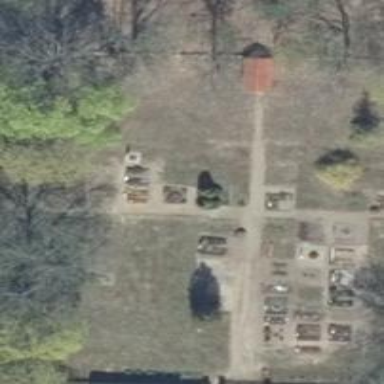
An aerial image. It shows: Cemetery.